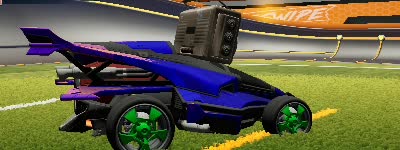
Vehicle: aftershock